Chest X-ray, PA view. Patient: 46 years old, sex M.
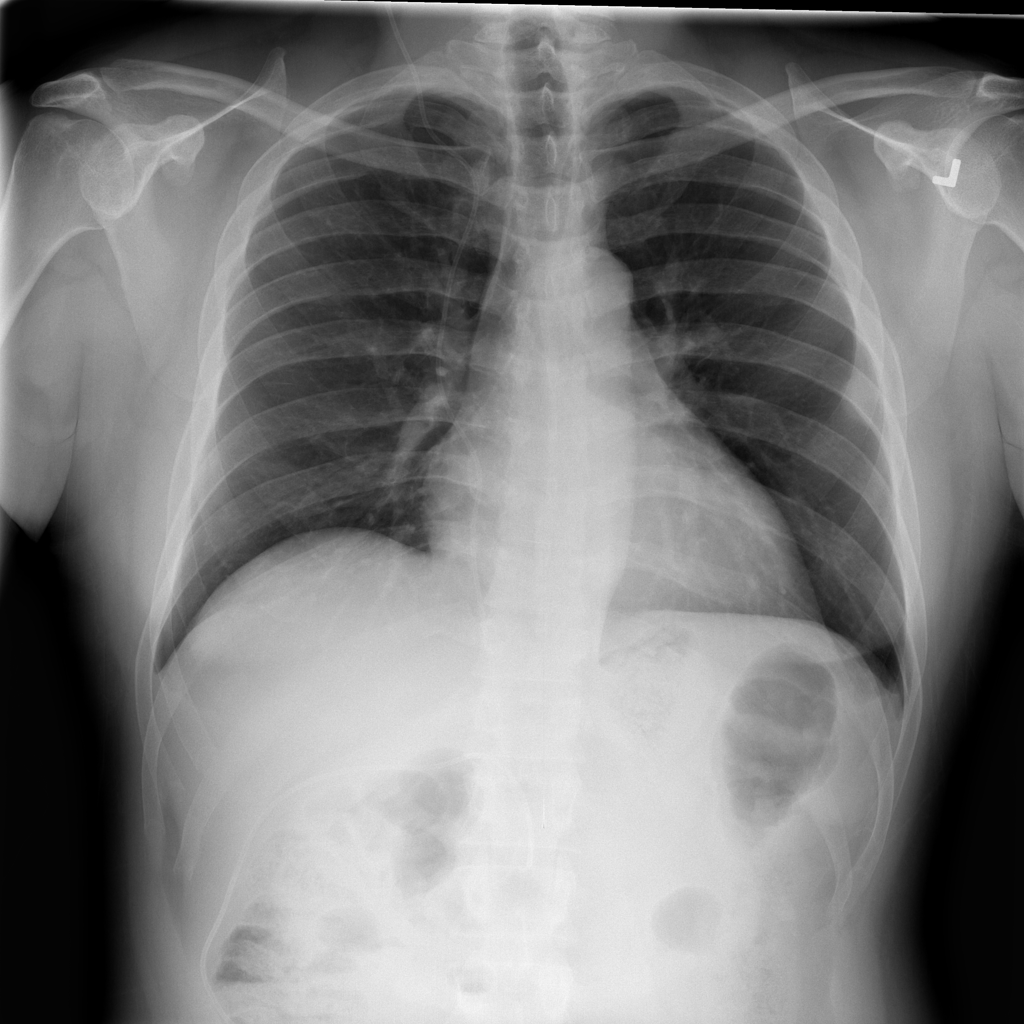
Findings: No Finding